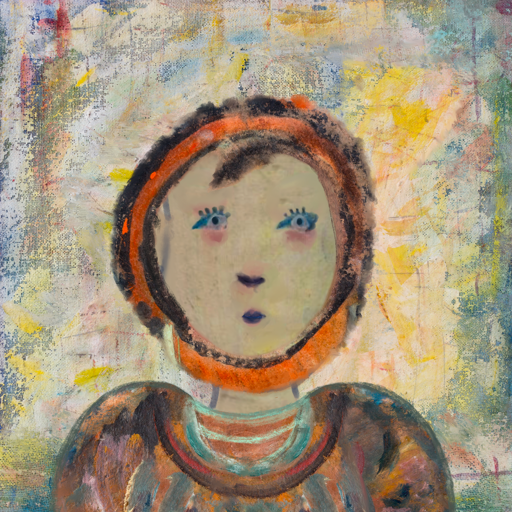
Background: Irani, Head And Neck Front: Hill_Girl, Face Front: Hill_Girl, Bust: Boggyland, Hair Front: Childish, Head Accessory: Blank, Second Necklace: Blank, Necklace: Blank, Baby: Blank